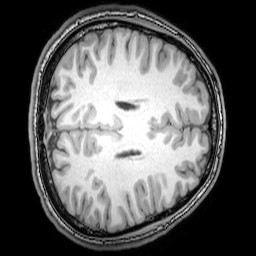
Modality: T1w
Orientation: axial
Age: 22
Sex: male
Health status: healthy
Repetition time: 0.081 s
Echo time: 0.037 s